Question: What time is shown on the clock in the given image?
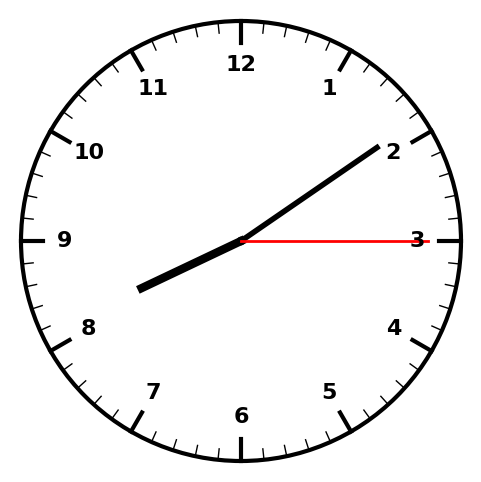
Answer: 08:09:15